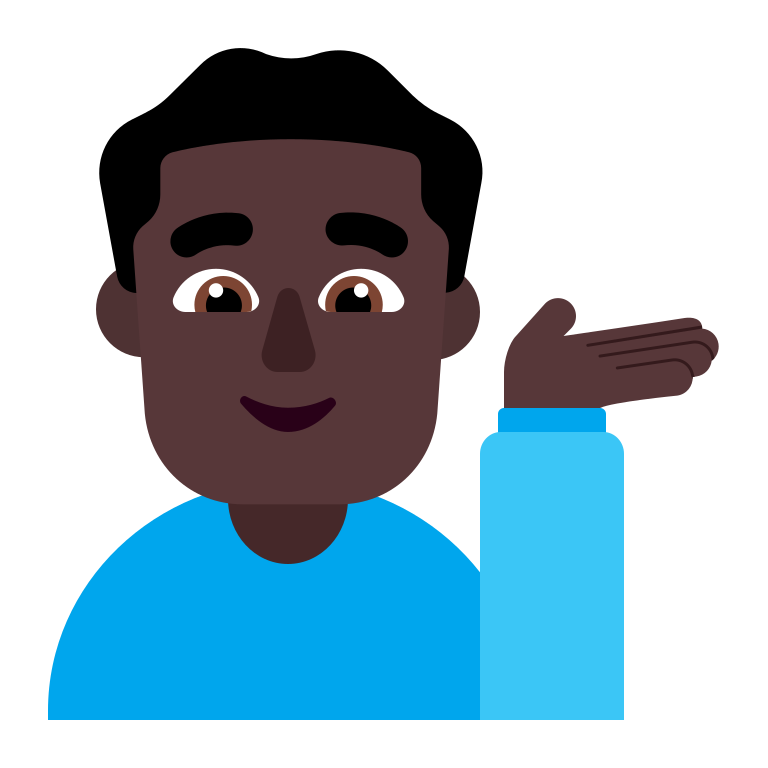
man tipping hand flat dark